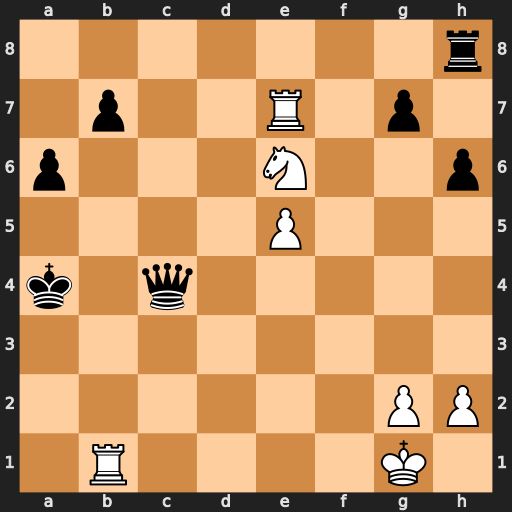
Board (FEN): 7r/1p2R1p1/p3N2p/4P3/k1q5/8/6PP/1R4K1
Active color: w
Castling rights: -
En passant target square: -
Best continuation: Ra1+ Kb3 Rxb7+ Kc2 Rc7 Qxc7 Nxc7